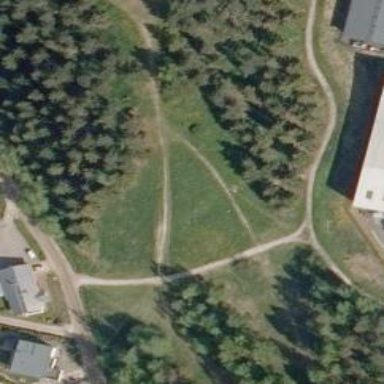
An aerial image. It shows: Path with excellent visibility for trail.